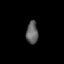
Tissue: lung
Cell type: Epithelial cells
Senescence score: 0.5922
Nuclear area (px): 257
Mean DAPI intensity: 100.066